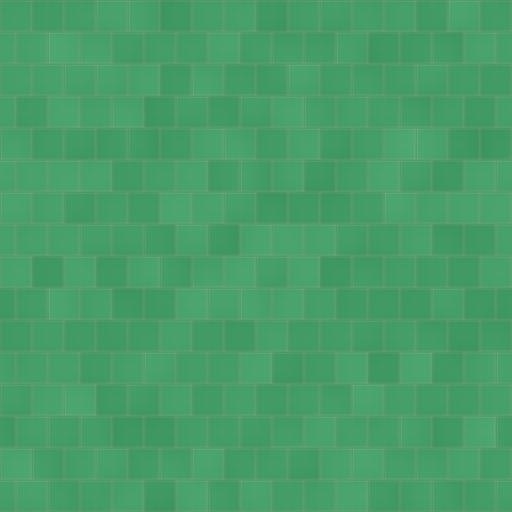
Tags: bathroom clean green reflective shiny smooth tiled tiles